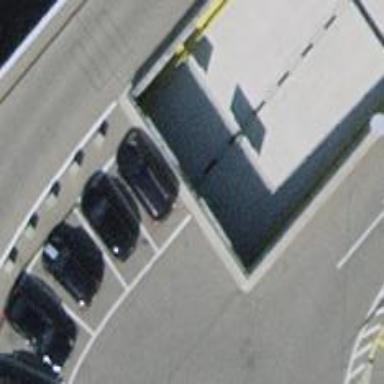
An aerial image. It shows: Multi-storey parking entrance.